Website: lowes
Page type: customer-info-address
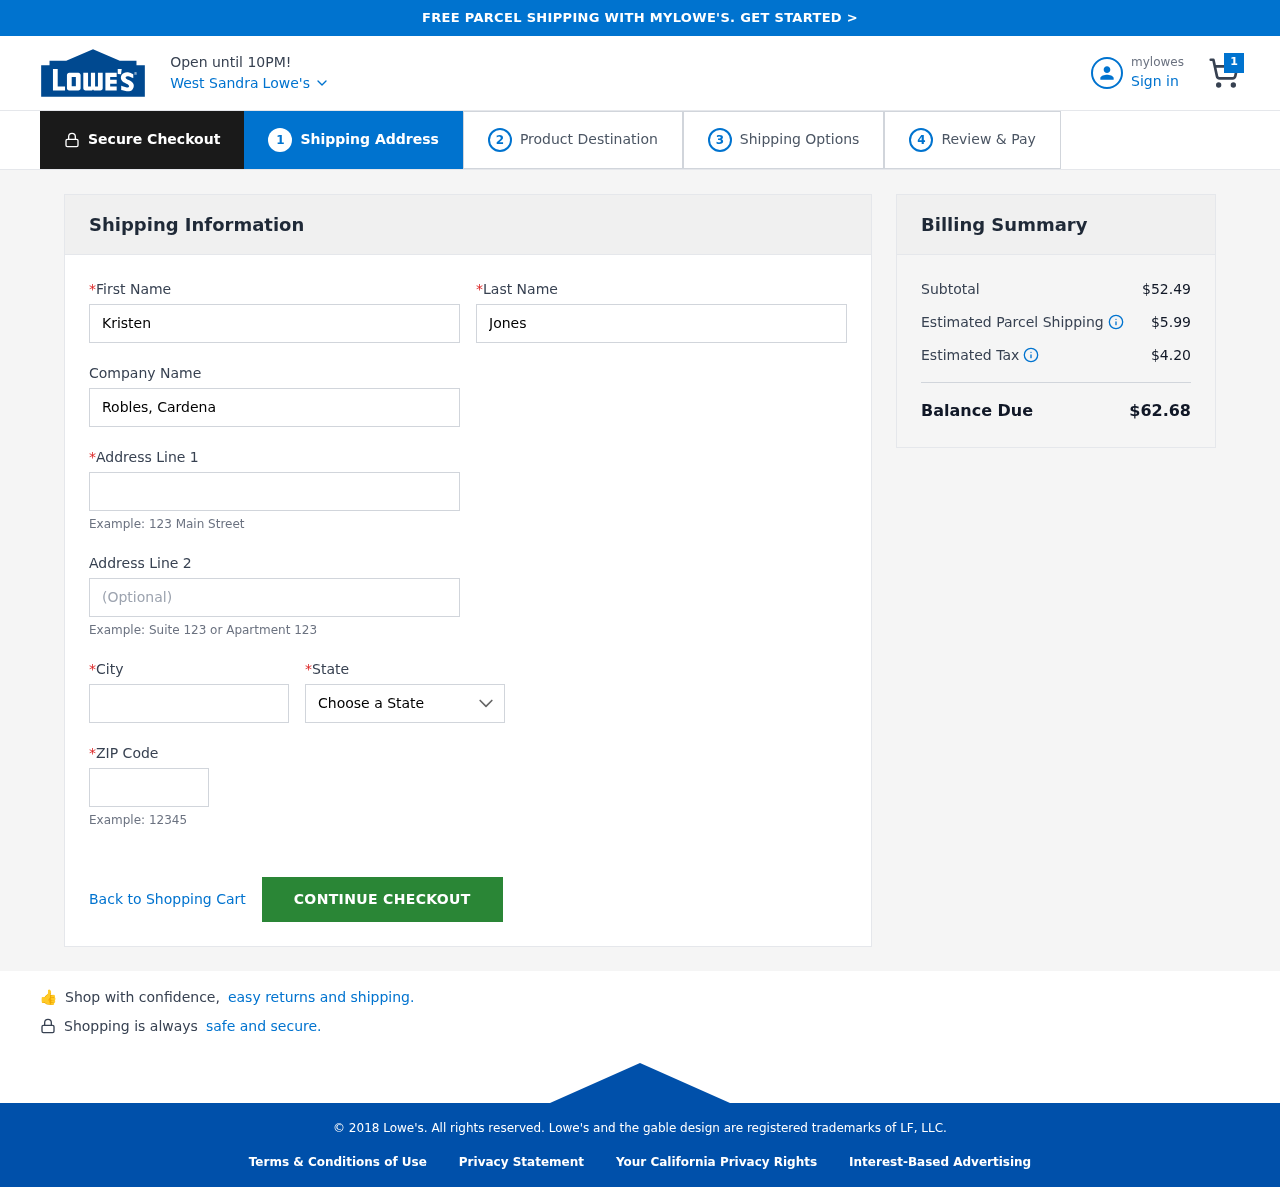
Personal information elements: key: PII_CITY
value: West Sandra
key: PII_COMPANY
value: Robles, Cardenas and Smith
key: PII_FIRSTNAME
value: Kristen
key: PII_LASTNAME
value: Jones
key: PII_POSTCODE
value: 35512
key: PII_STATE
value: VI
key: PII_STREET
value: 558 Michael Trail
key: PII_STREET2
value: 837 Stephen Square
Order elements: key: ORDER_NUM_ITEMS
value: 1
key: ORDER_SUBTOTAL
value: $52.49
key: ORDER_SHIPPING_COST
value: $5.99
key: ORDER_TAX
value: $4.20
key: ORDER_TOTAL
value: $62.68